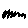
Label: zigzag